Field crop: tomato
Growth stage: 1
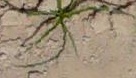
Species: cyperus